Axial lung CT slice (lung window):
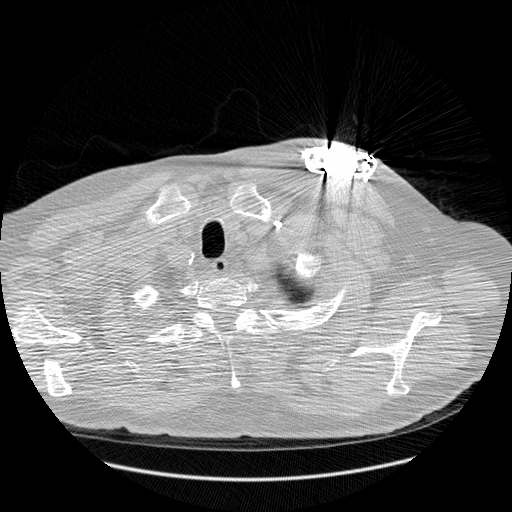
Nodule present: no